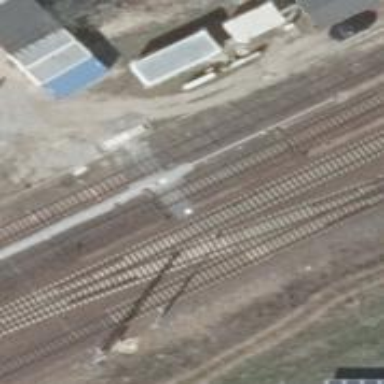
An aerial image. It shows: Railway switch.